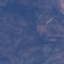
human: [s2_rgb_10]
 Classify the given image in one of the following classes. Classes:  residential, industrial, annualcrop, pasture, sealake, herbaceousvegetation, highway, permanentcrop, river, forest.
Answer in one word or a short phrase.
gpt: HerbaceousVegetation